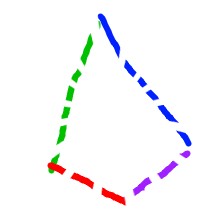
Shape: kite